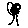
Label: tree